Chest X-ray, PA view. Patient: 59 years old, sex M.
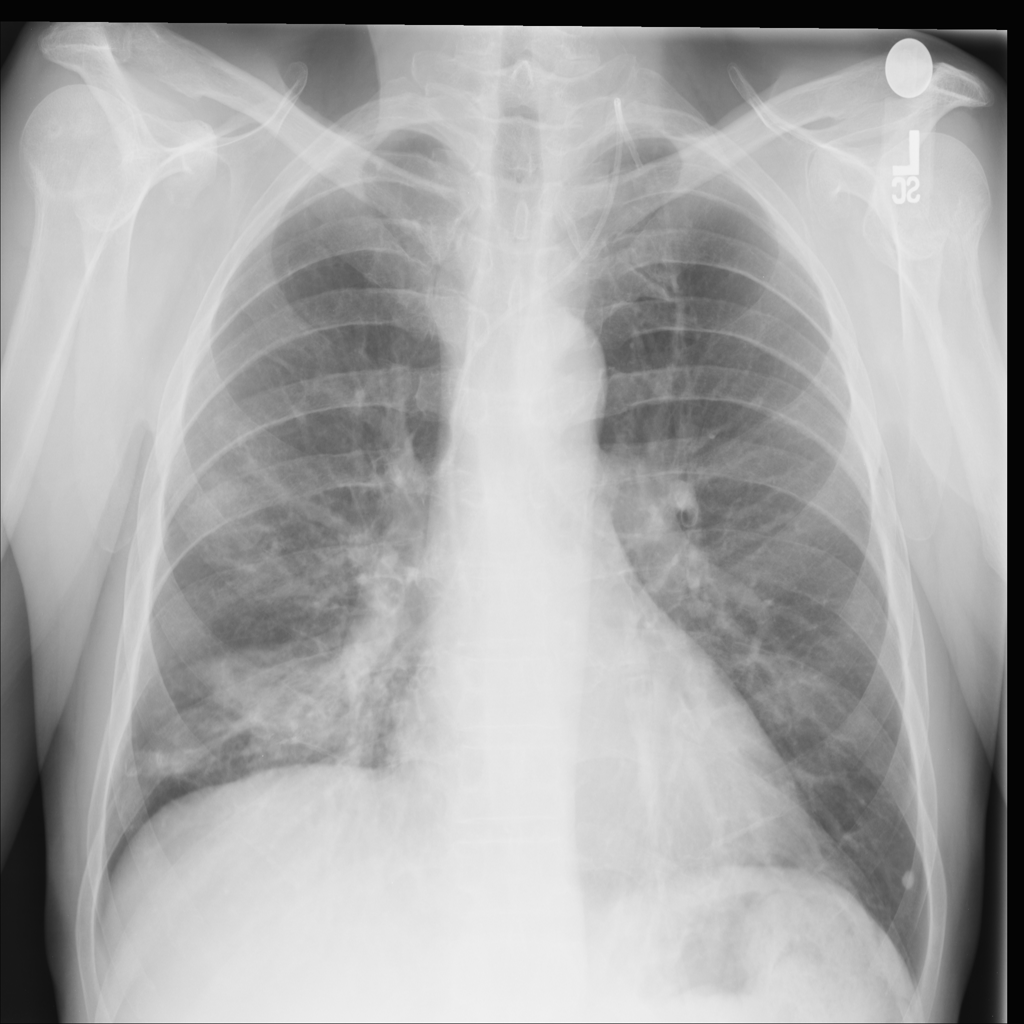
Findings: Consolidation, Infiltration